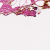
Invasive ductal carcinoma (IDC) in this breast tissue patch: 0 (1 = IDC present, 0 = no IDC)